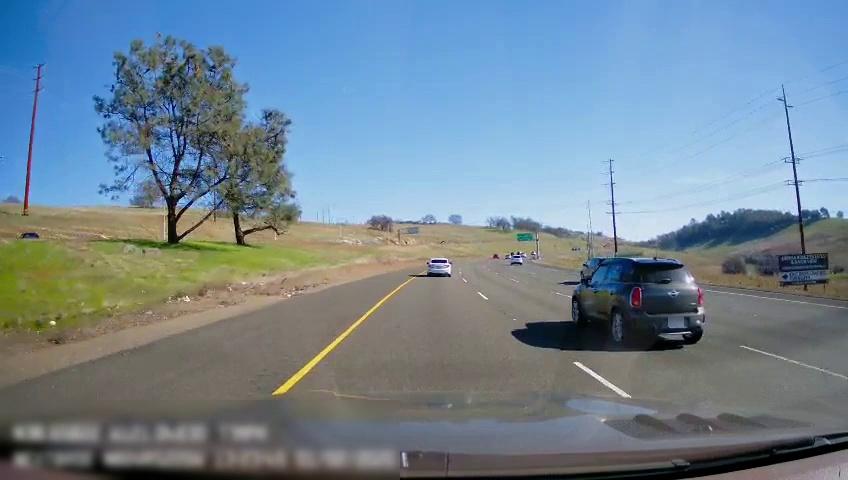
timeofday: Day
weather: Sunny
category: Drivable Space
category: Vehicles | Car
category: Vehicles | SUV
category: Vehicles | Car
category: Vehicles | Car
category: Vehicles | SUV
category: Lanes | Current Lane
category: Lanes | Current Lane
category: Lanes | Alternate Lane
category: Lanes | Alternate Lane
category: Traffic | Signs